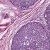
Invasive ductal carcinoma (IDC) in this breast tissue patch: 0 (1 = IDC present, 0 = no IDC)